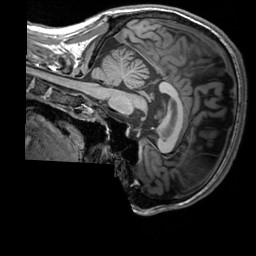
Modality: T1w
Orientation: sagittal
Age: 23
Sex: male
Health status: healthy
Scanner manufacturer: siemens
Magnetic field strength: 3 T
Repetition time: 2.3 s
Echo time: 0.00303 s